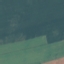
Land use / land cover class: AnnualCrop